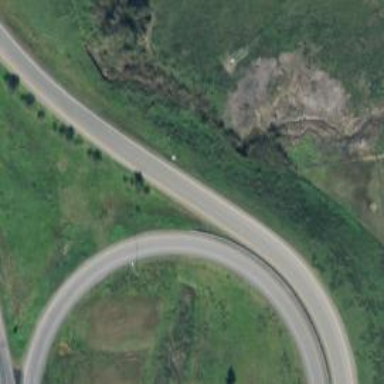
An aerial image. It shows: Trunk link highway.